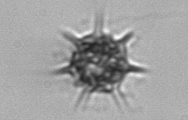
Label: Dictyocha